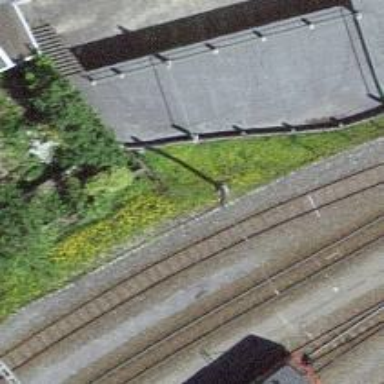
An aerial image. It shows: Narrow-gauge railway with single track running through yard. The railway is electrified with contact line.